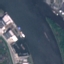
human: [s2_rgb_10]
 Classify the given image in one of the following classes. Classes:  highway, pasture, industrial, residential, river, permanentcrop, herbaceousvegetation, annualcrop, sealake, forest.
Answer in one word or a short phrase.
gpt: River